Interaction volume radius: 10 \u00c5
Interaction volume height: 15 \u00c5
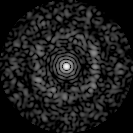
Disorder parameter: 0.8214